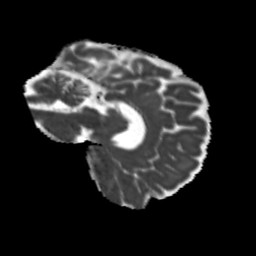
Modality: MD
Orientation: sagittal
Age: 42
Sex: male
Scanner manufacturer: siemens
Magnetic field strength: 3 T
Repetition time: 5.25 s
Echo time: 0.08 s